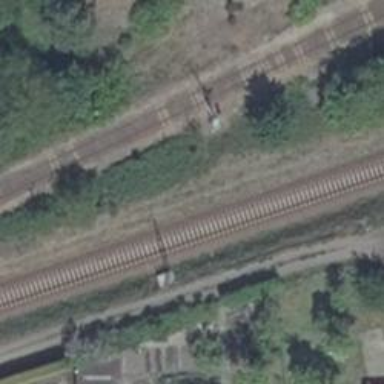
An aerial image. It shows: Railway signal.